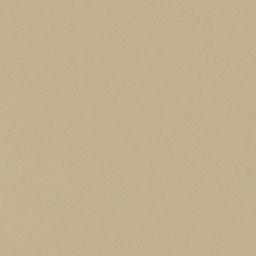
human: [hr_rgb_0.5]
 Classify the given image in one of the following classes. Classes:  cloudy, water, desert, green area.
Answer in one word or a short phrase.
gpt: desert